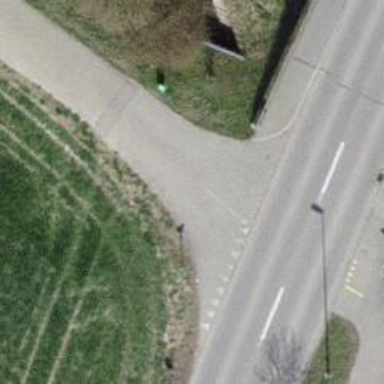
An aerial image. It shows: Sidewalk along the footway.